Aerial crown-view tile of a tropical tree (Barro Colorado Island, Panama), acquired 20241112:
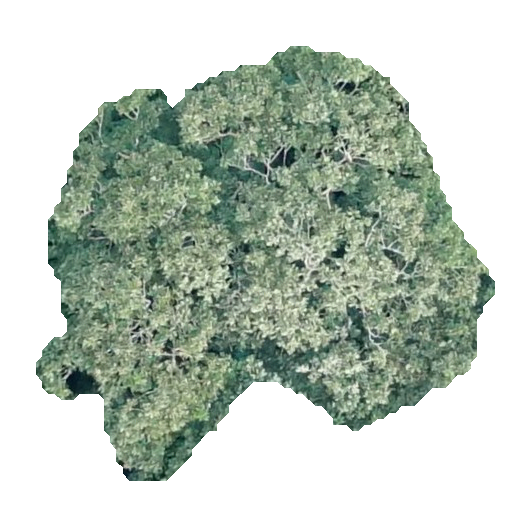
Species: Dipteryx oleifera
GBIF accepted scientific name: Dipteryx oleifera
Crown area: 205.818 m²